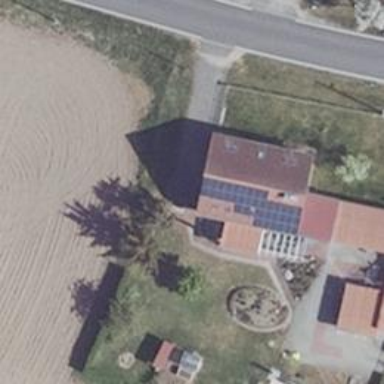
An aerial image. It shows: Simple house.